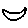
Label: fish